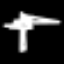
Label: palm tree